Field crop: tomato
Growth stage: 2
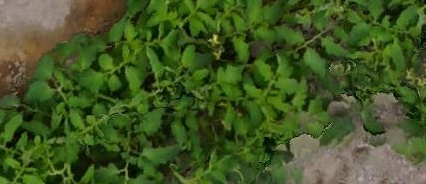
Species: tomato